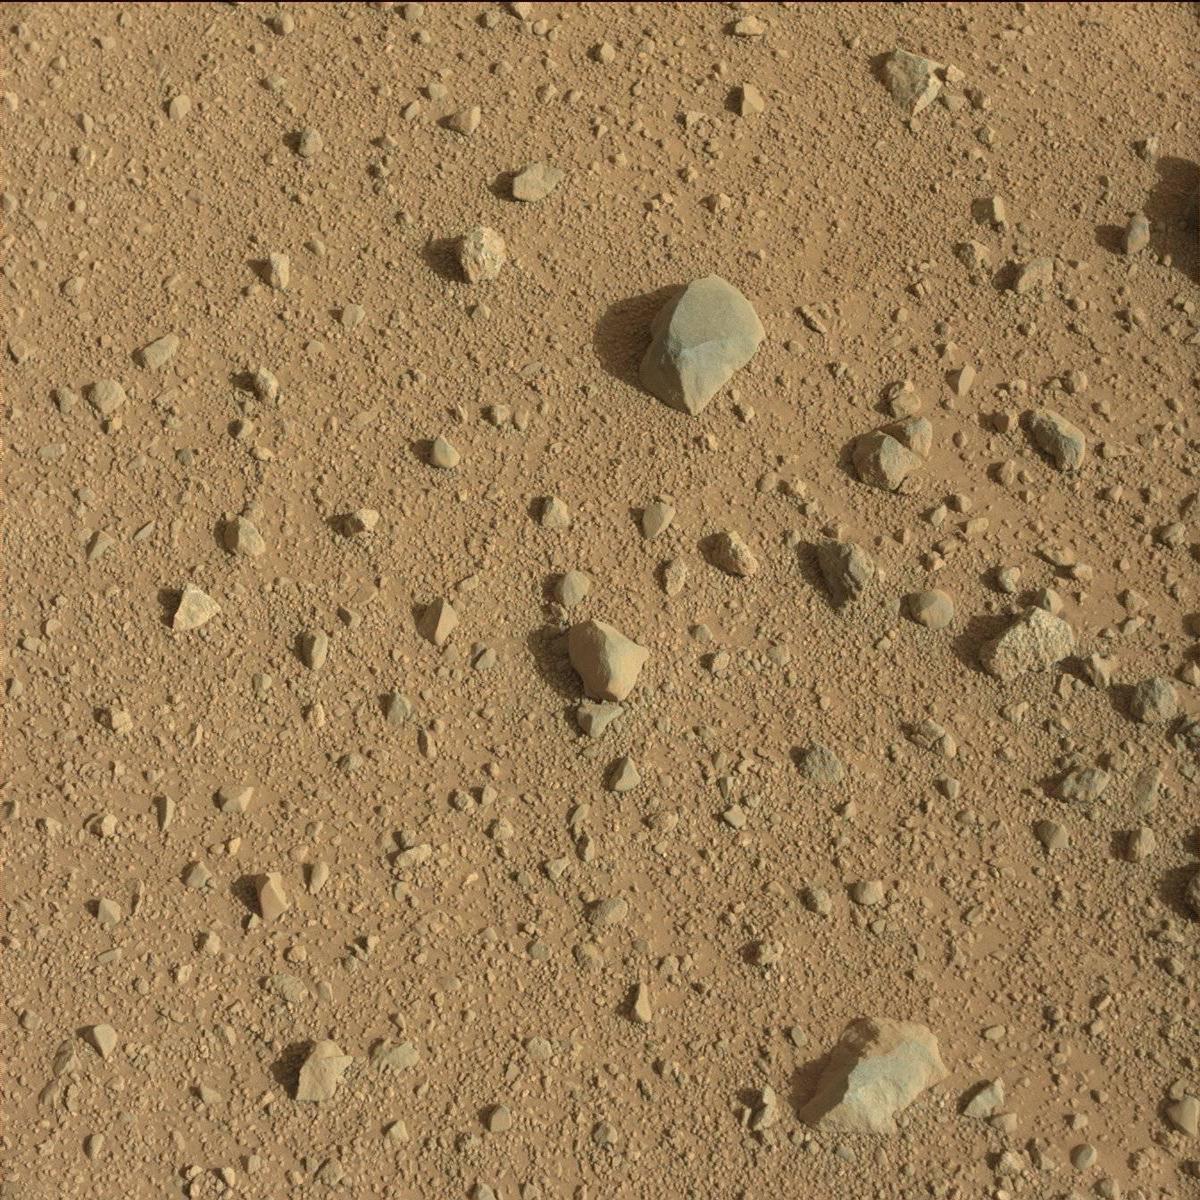
Terrain classes present: Bedrock, Rock, Sand / Soil